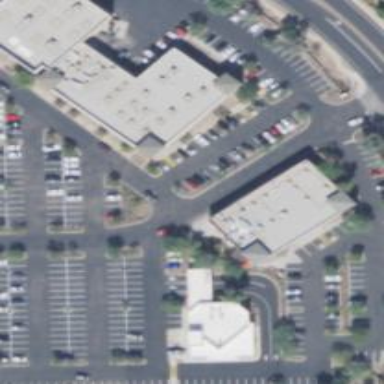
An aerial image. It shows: Retail building.